Question: Currently I'm implementing one transport service which offers collective trips, and i'm stuck in one problem:
Lets say I've got points = {A,B,C,D,F,R,W} => in the picture below.

When the user selects from(A) -> to(W) there're points between them: {C,F,R}, i want to offer just the points which are connected with each others, like A->C, C->F.... and the other points shouldn't be visible in the select list. Any help any tips 'd be great, Thanks!
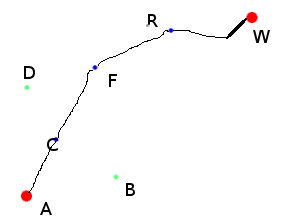
Answer: what you're asking is a path finding algorithm like <URL> ?